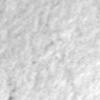
Label: no_change